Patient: sex M, age 62
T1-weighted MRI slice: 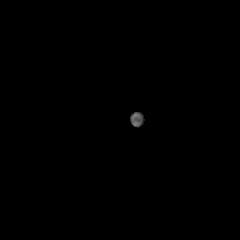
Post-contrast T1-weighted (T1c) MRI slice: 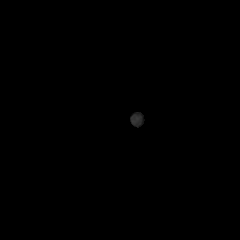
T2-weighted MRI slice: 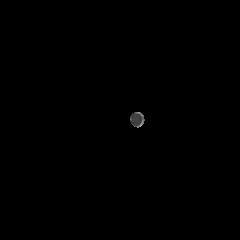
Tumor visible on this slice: no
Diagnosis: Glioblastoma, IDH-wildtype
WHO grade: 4